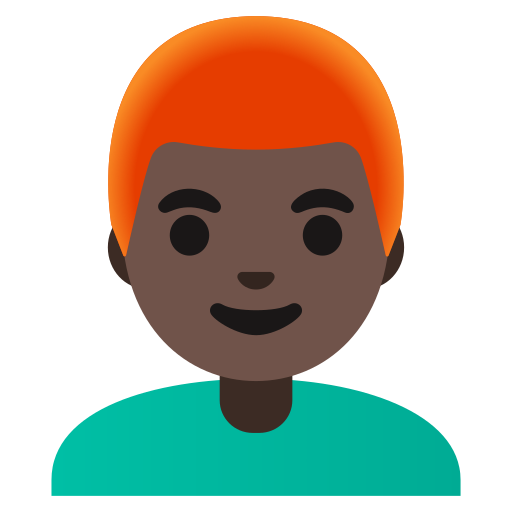
Emoji: 👨🏿‍🦰